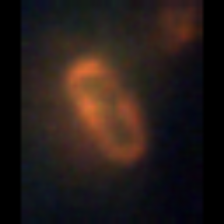
Taxon: Pennate
Group: Diatoms